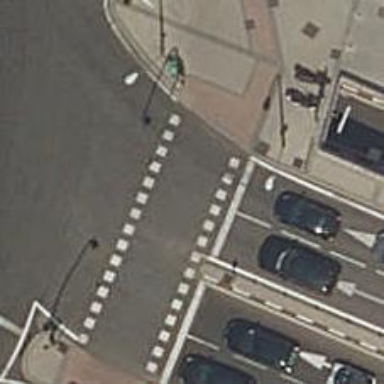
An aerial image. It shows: Crossing with traffic signals.